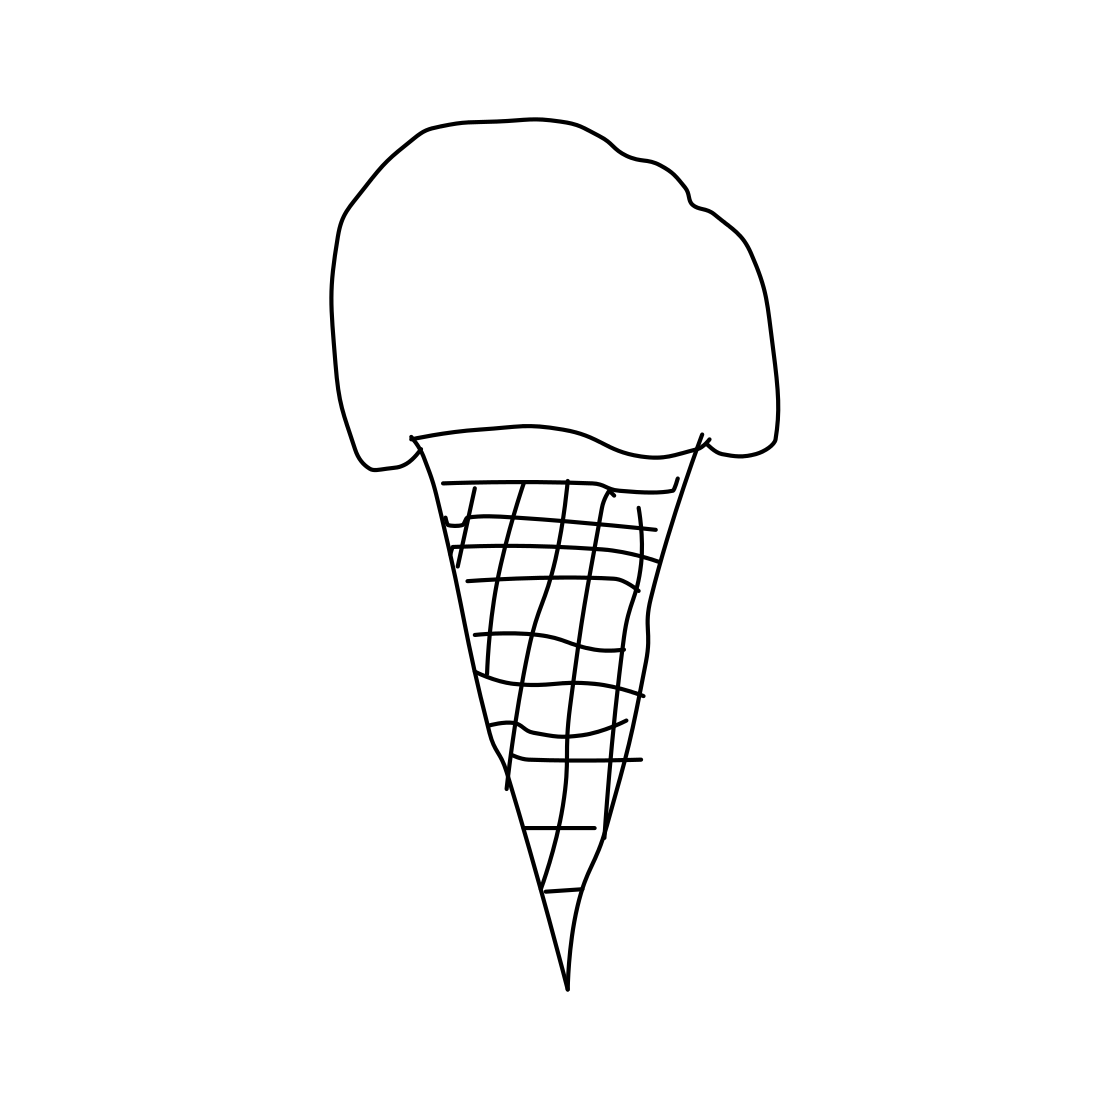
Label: ice-cream-cone